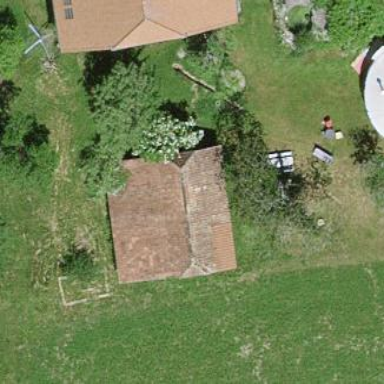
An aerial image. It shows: Rural barn.